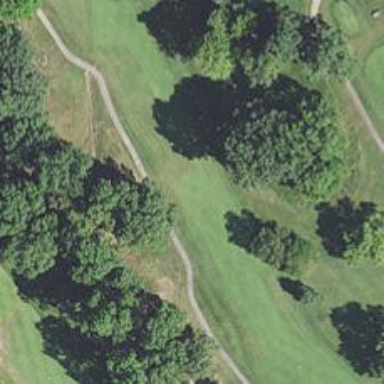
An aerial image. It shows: Golf hole.